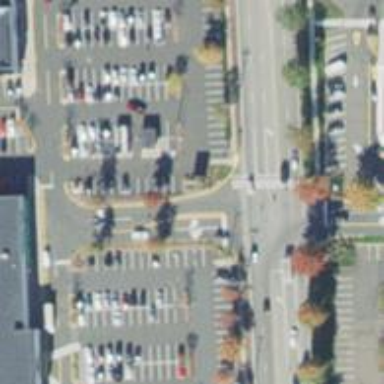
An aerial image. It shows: Solid stop line on the road marking.